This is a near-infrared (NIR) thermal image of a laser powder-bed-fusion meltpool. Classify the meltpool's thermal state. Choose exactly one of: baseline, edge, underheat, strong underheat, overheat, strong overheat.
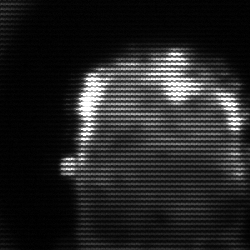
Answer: baseline